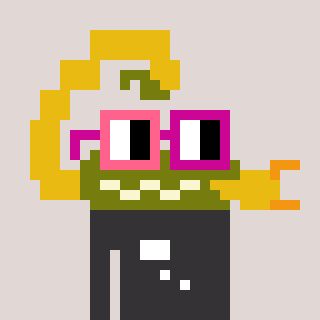
a pixel art character with square pink and red glasses, a scorpion-shaped head and a grayscale-colored body on a warm background